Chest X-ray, PA view. Patient: 46 years old, sex F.
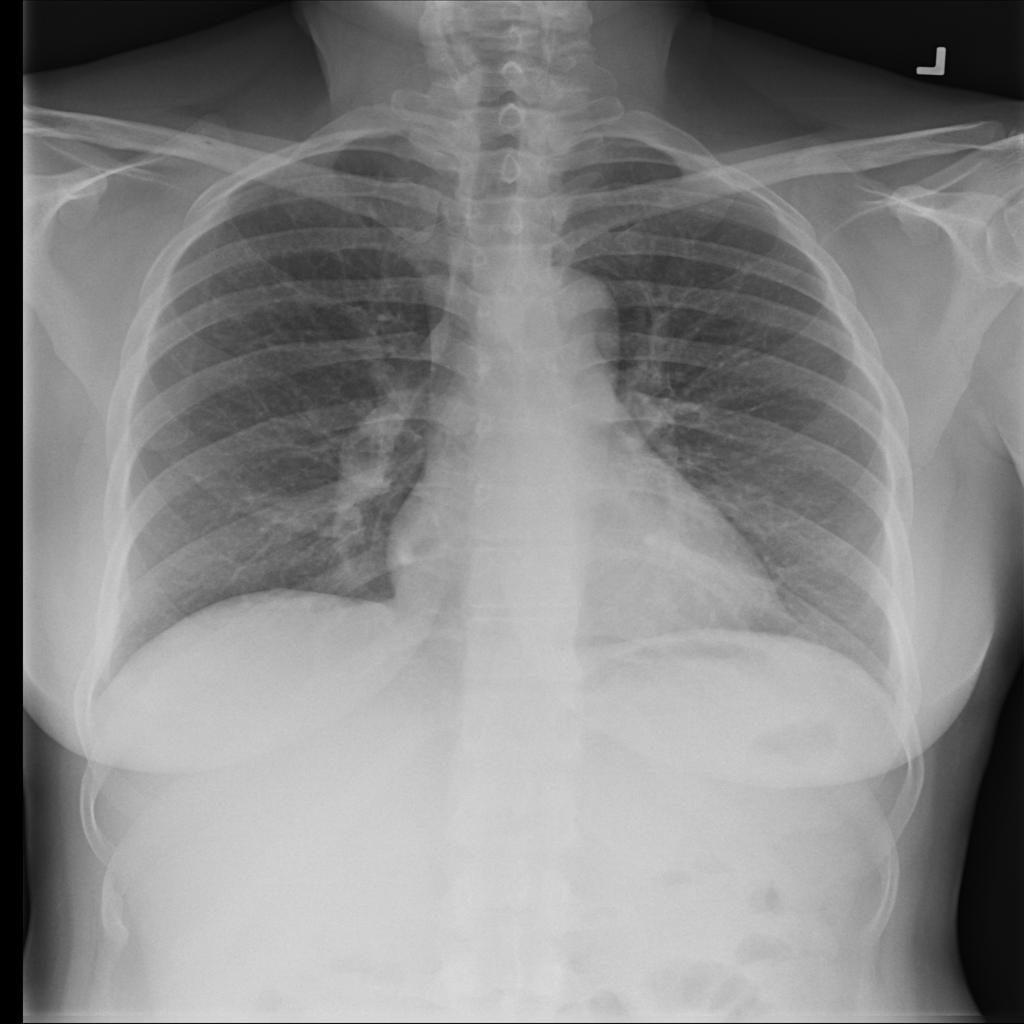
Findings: No Finding